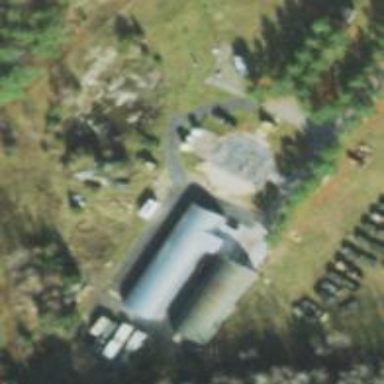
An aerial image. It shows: Military historic site.